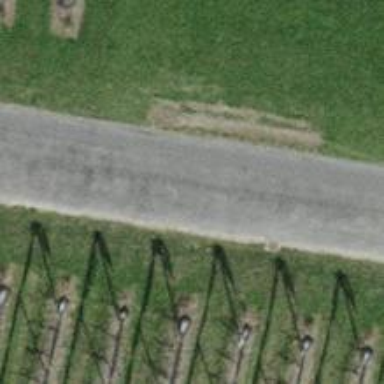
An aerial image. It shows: Unclassified road with paved surface.